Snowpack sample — Loveland Pass, Silver Plume, Colorado, USA (1/12/25, 11:40 AM MST)
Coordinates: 39.66, -105.88
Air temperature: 7 °F
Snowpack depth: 140 cm
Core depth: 10 cm
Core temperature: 41 °F
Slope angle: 11°, slope face: 30°
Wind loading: high
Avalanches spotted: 2
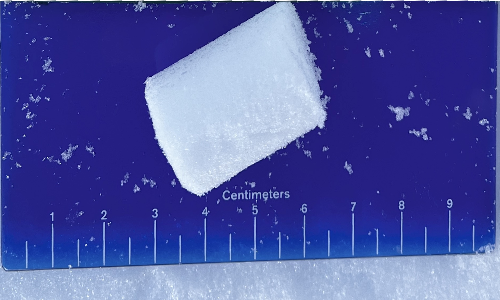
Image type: core
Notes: Pilot using slightly modified coring method that took too large segment for snow profile picturing, advised not to use in higher level models. Two avalanche on south face nearby, partially cloudy with light snow in the last 24 hours. Lots of wind loading on eastern features.